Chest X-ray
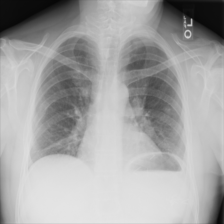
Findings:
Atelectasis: negative
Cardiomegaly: negative
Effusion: negative
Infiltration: negative
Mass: negative
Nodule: negative
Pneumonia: negative
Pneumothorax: negative
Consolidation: negative
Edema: negative
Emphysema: negative
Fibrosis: negative
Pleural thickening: negative
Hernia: negative